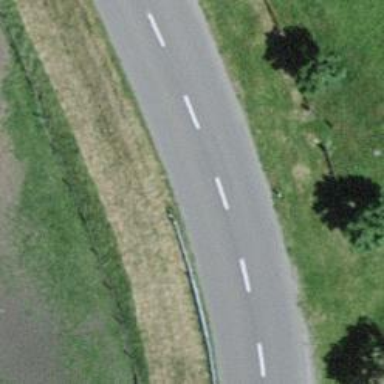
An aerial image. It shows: Tertiary road.